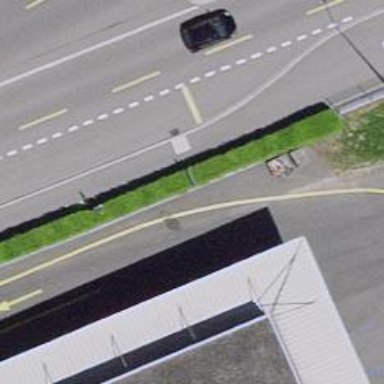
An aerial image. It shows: Bus stop with platform for public transport.